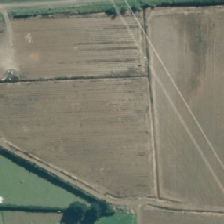
Land cover: shortrotation_cropland